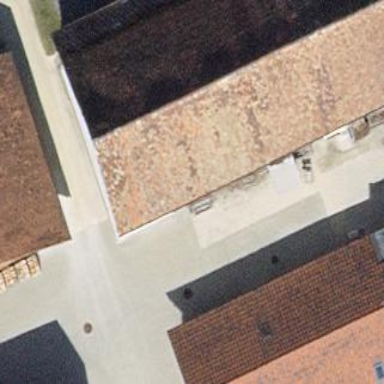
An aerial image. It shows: Building.